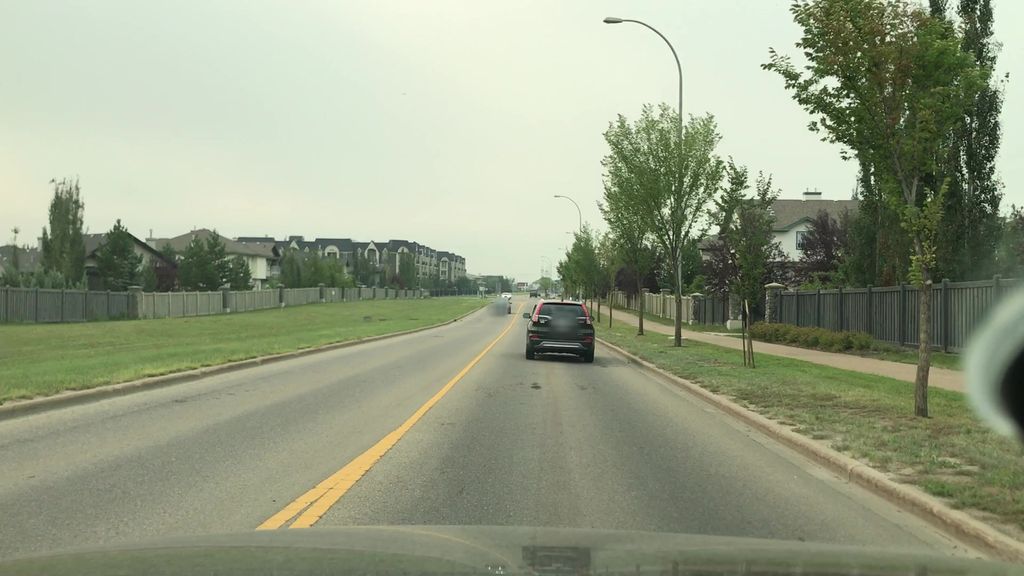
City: edmonton